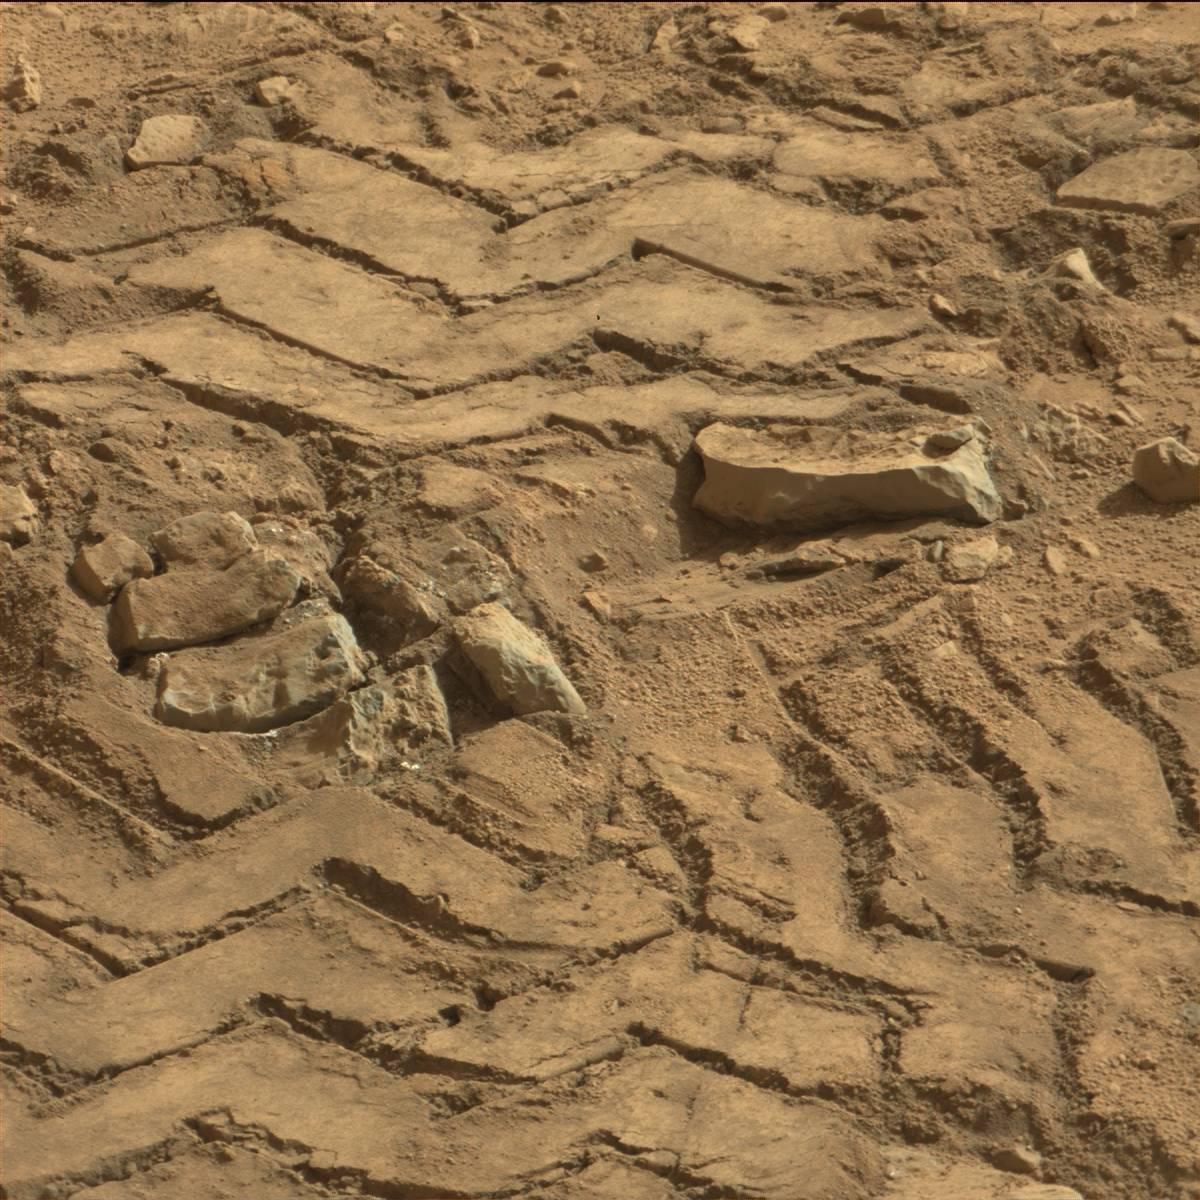
Terrain classes present: Bedrock, Rock, Sand / Soil, Track